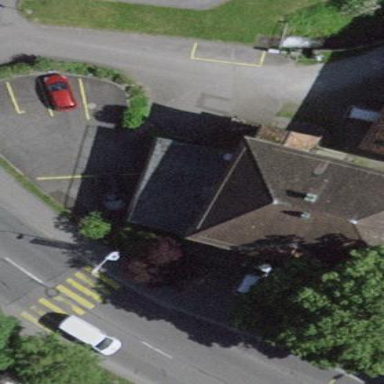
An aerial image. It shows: Garage building.